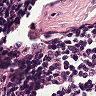
Metastatic tissue present: no